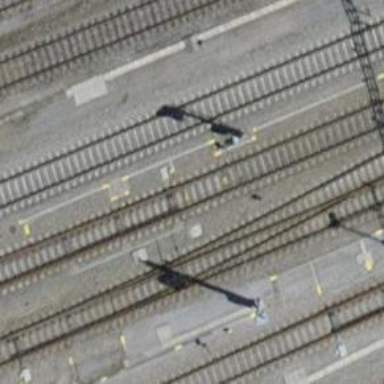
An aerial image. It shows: Railway switch.